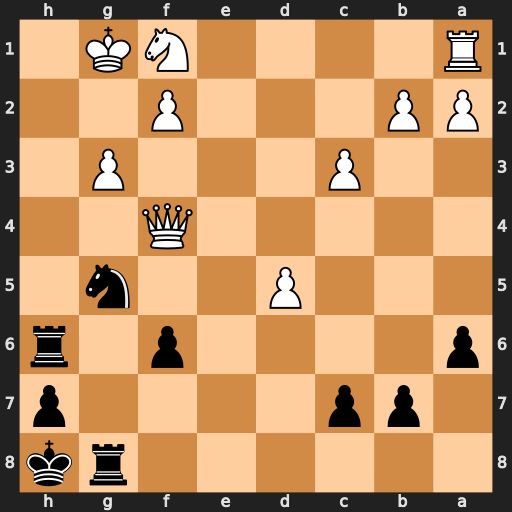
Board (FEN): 6rk/1pp4p/p4p1r/3P2n1/5Q2/2P3P1/PP3P2/R4NK1
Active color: b
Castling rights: -
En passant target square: -
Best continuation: Nh3+ Kg2 Nxf4+